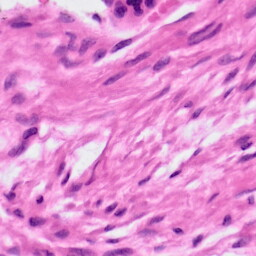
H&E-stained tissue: Ovarian